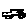
Label: car